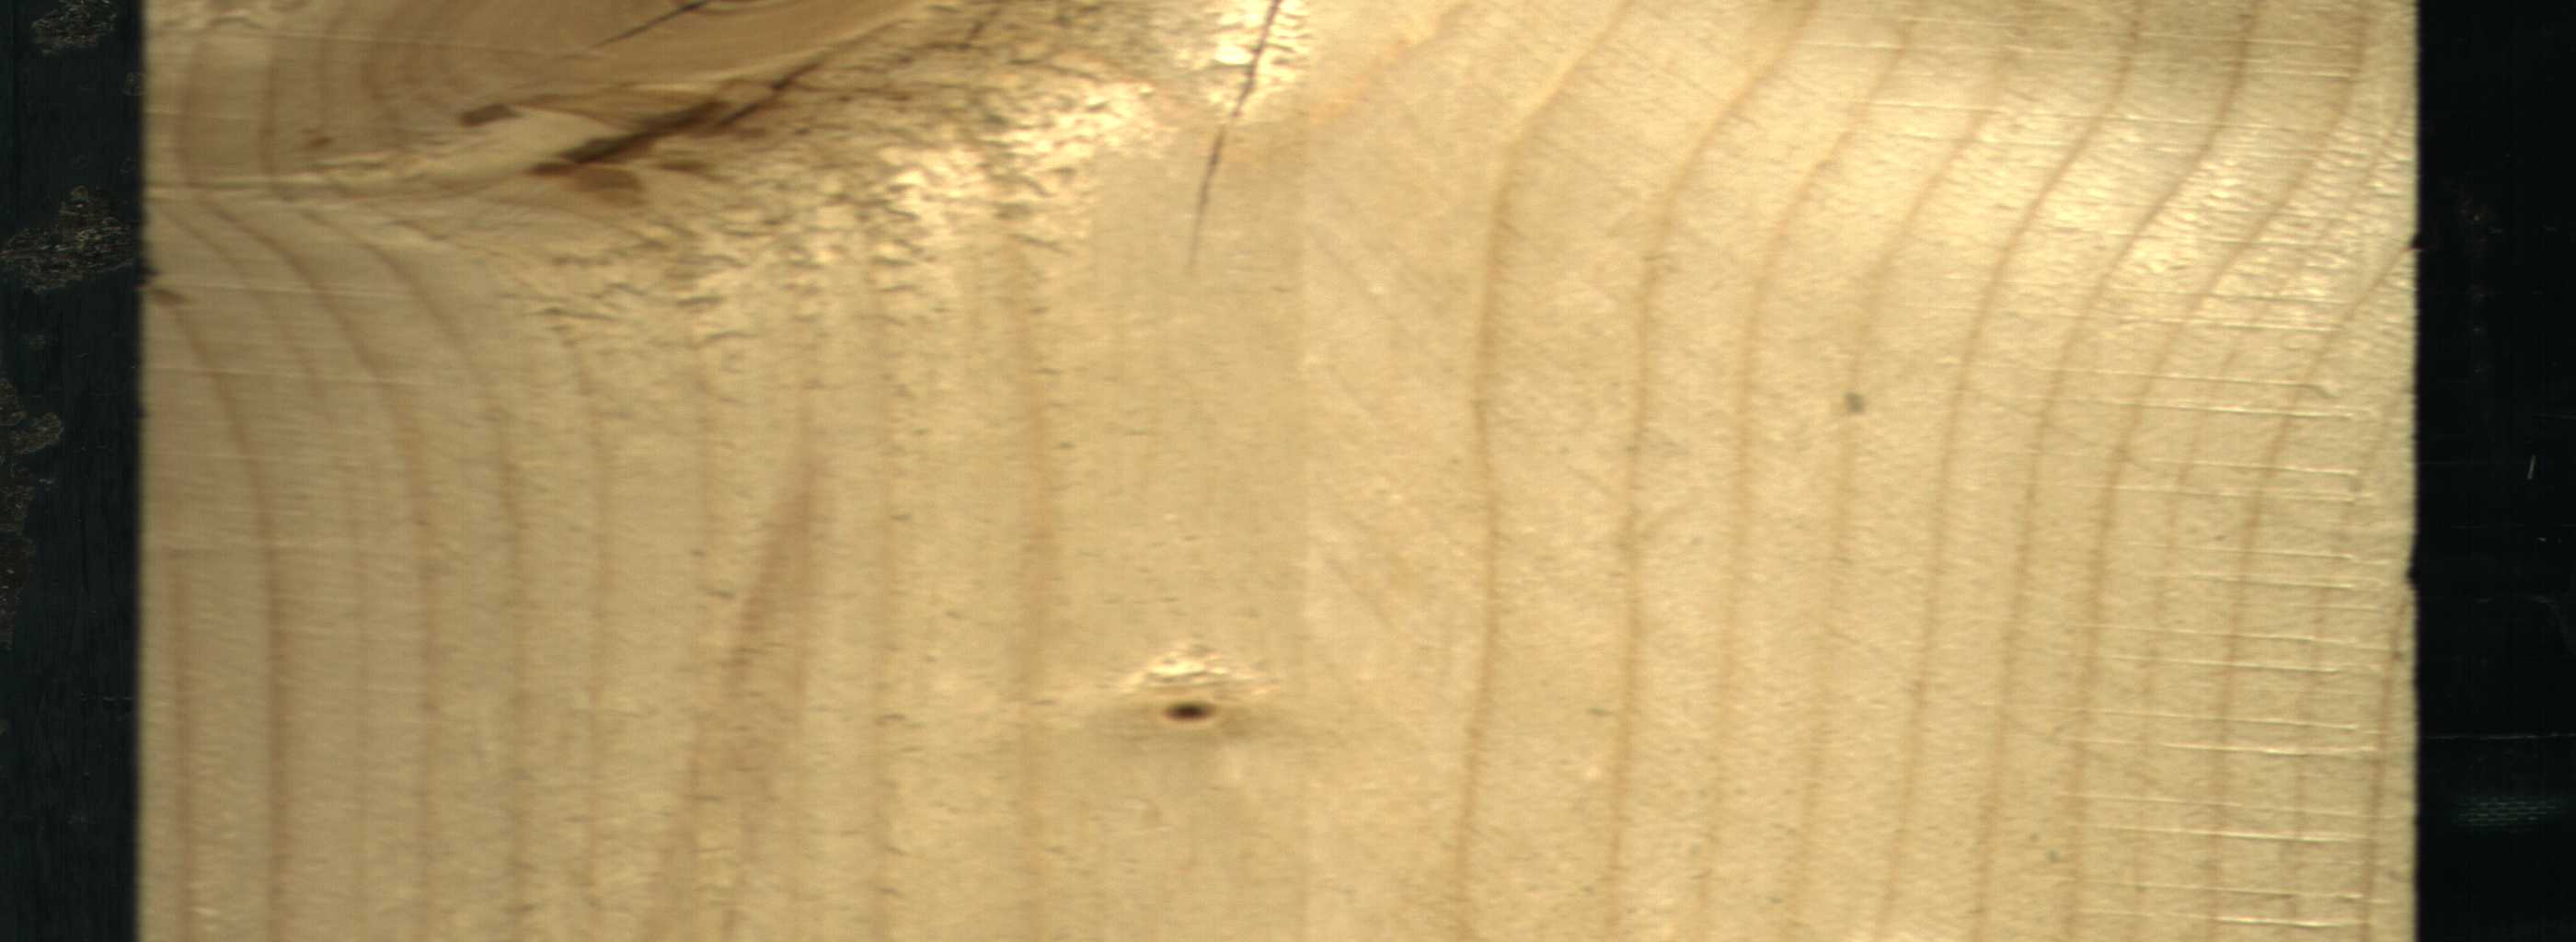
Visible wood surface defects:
Crack
knot_with_crack
Live_Knot
Live_Knot
Live_Knot